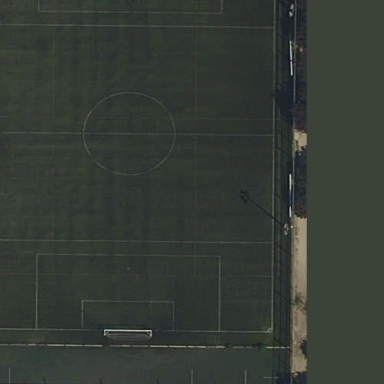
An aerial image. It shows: Soccer pitch designated for leisure and sports activities.